Question: I have three data files each with a matrix; I use stats to find the maximum value in the matrix for each file and it is displayed correctly. I need to use those three maximum values as data points and plot them so as to have points on my plot as (1.0, A_max), (2.0, B_max) and (3.0, C_max) where A_max is the maximum value calculated using stats from first data file, B_max from second and C_max from third. Here is how my gp file looks like :
'''
set terminal epslatex size 3.5,2.62 color colortext
set output 'data.tex'
set xlabel '$x$'
set ylabel '$y$'
stats 'dataA.txt' matrix name "A"
show variables A_
stats 'dataB.txt' matrix name "B"
show variables B_
stats 'dataC.txt' matrix name "C"
show variables C_
plot '-' w p, '-' w p, '-' w p
1.0 A_max
e
2.0 B_max
e
3.0 C_max
e
'''
The plot I get, looks like below.

Clearly, it is taking x-axis as 0 and the points I intend for my x-axis corresponding to y. Not sure what I am missing, probably how to read the stats variable. Any help will be appreciated.
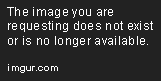
Answer: Inline data, like you are using, is used as-is without any variable replacement.
Use 'set print $data' to print data to the named data block '$data':
'''
set print $data
stats 'dataA.txt' matrix name "A"
print sprintf("%e A", A_max)
stats 'dataB.txt' matrix name "B"
print sprintf("%e B", B_max)
stats 'dataC.txt' matrix name "C"
print sprintf("%e C", C_max)
plot $data using 0:1:xticlabel(2) w p notitle
'''
or, with more automation:
'''
set print $data
do for [f in "A B C"]{
stats 'data'.f.'.txt' matrix name f
print sprintf("%e %s", value(f.'_max), f)
}
plot $data using 0:1:xticlabel(2) w p notitle
'''